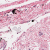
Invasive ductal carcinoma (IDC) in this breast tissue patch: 0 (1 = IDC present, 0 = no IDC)